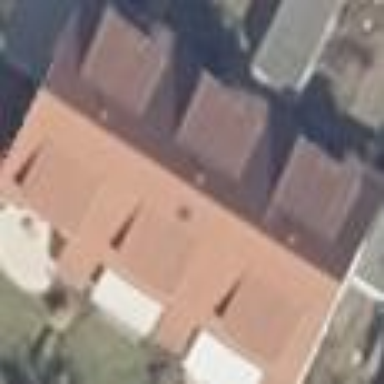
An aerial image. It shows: Terrace-style building with gabled roof.